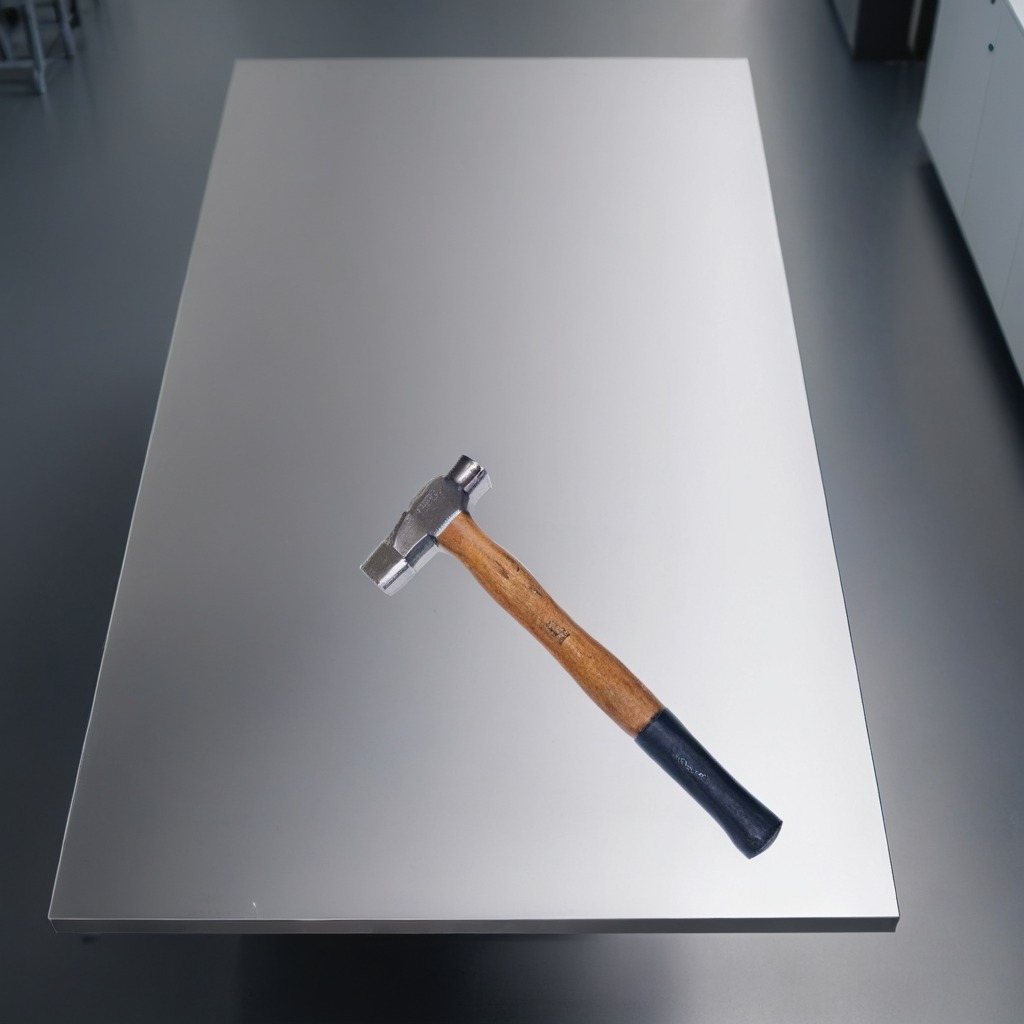
A hammer is lying on a stainless steel table in a high-end prototyping lab.